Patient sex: F
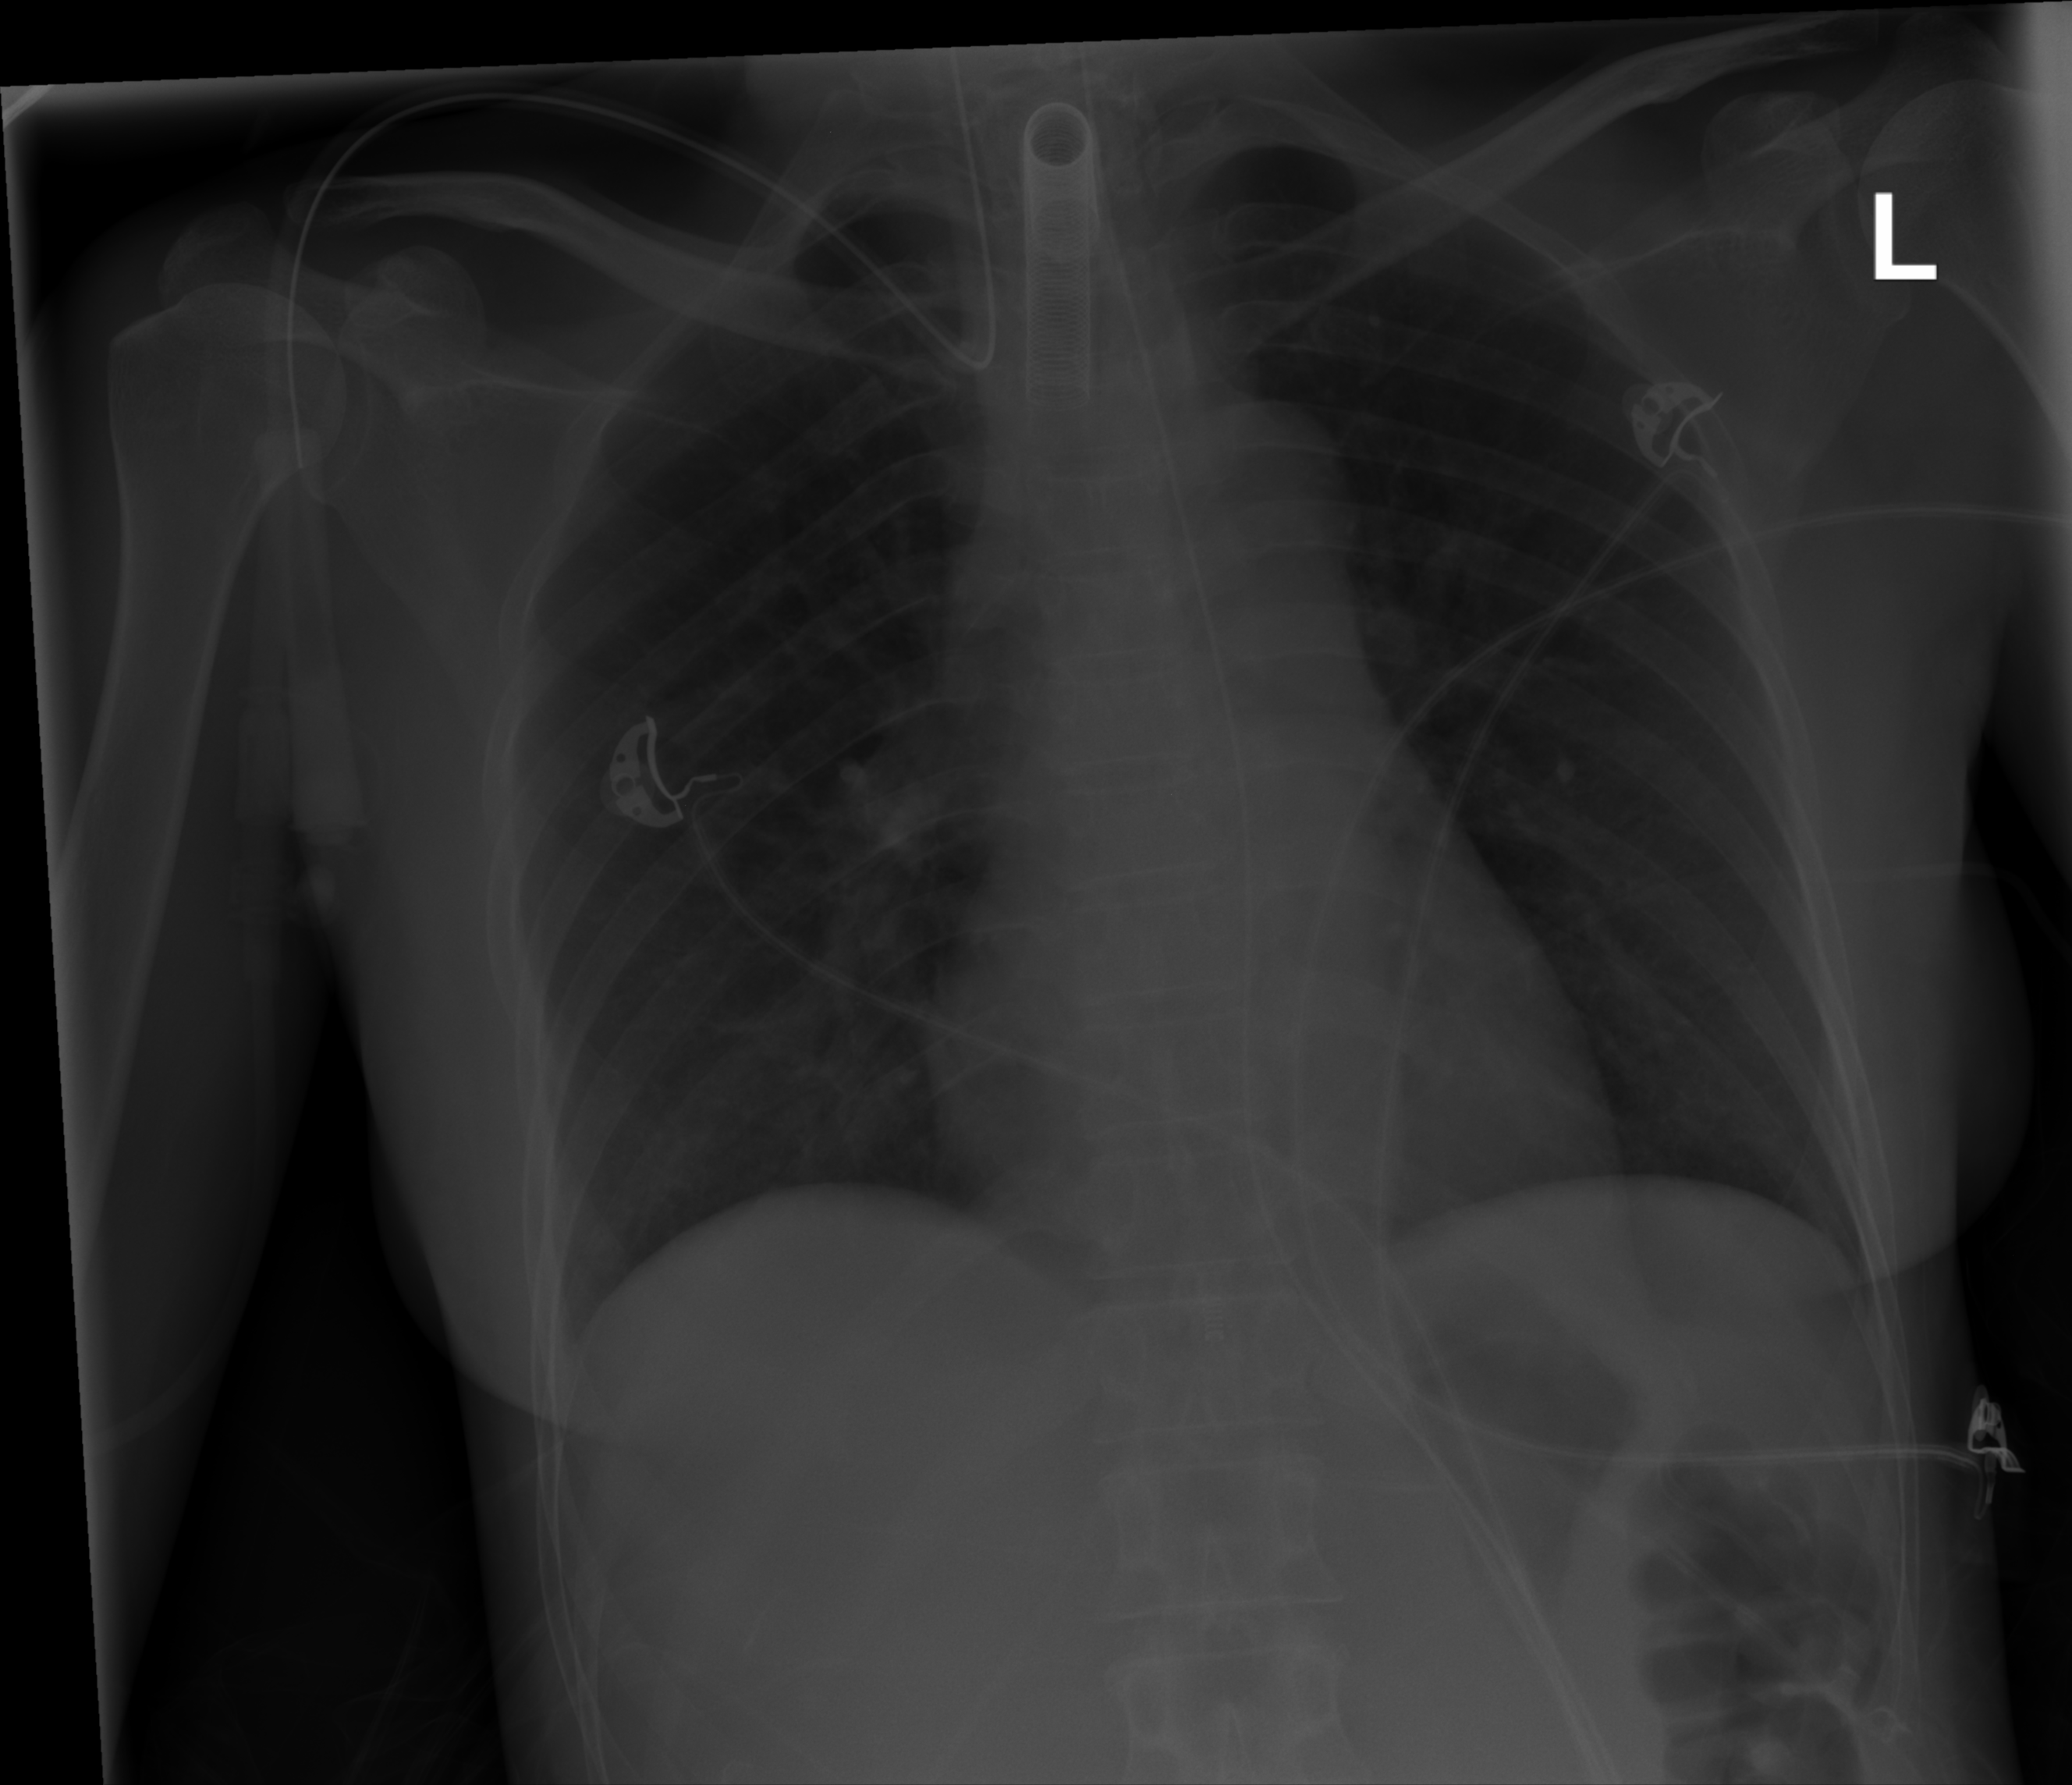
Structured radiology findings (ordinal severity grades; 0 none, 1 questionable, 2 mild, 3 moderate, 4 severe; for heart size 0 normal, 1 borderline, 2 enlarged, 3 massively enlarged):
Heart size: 0
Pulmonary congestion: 0
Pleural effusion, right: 0
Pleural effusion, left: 0
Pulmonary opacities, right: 2
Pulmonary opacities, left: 1
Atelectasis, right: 0
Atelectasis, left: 0